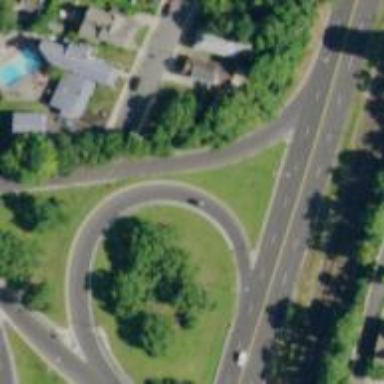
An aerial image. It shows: Trunk link highway.